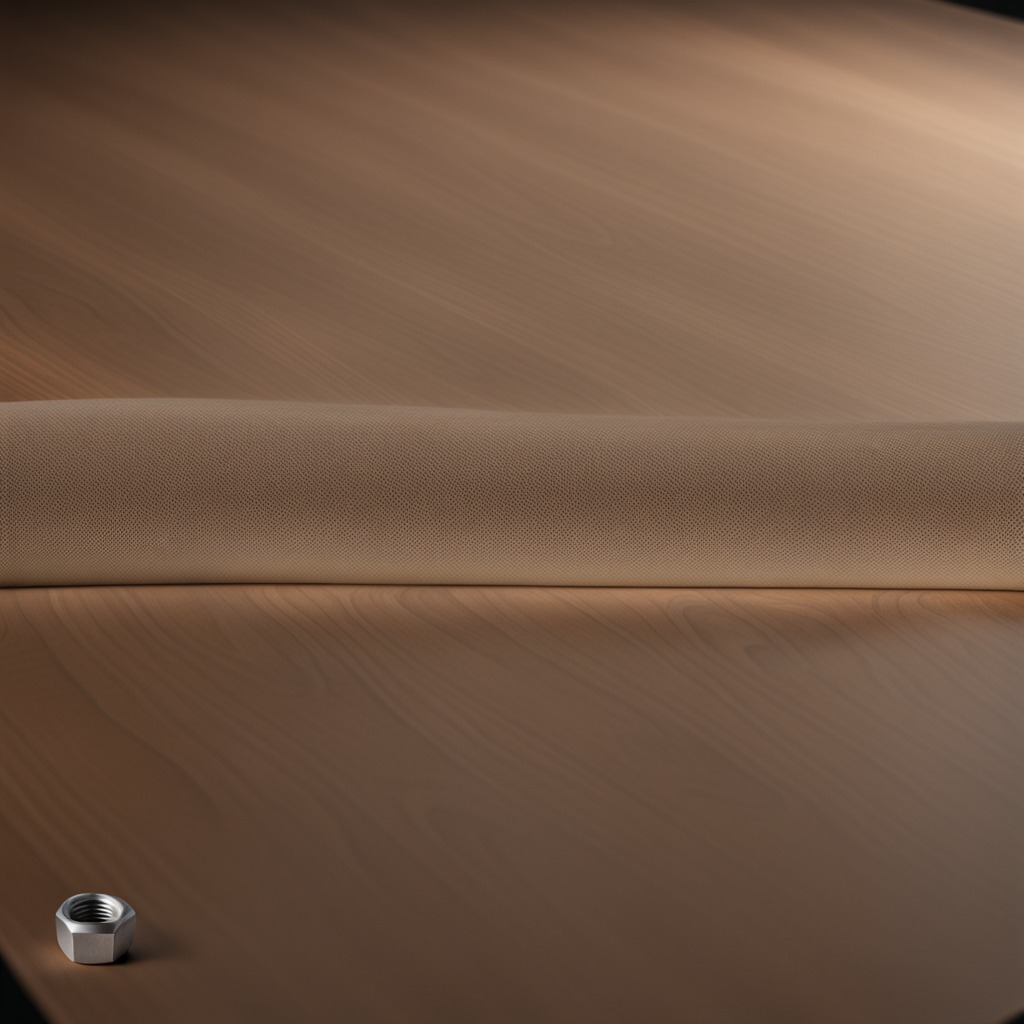
A metal nut is lying on the wooden table.